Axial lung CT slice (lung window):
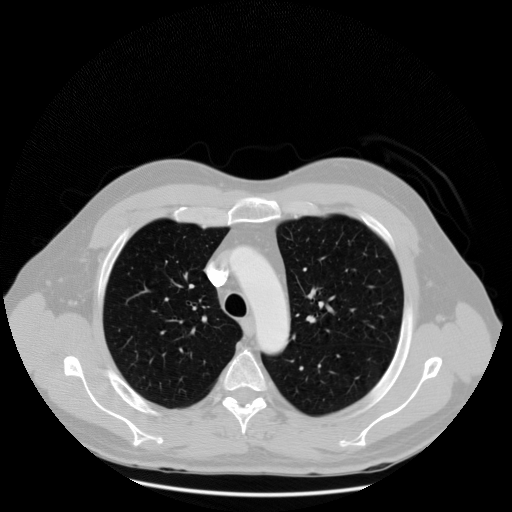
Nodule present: no